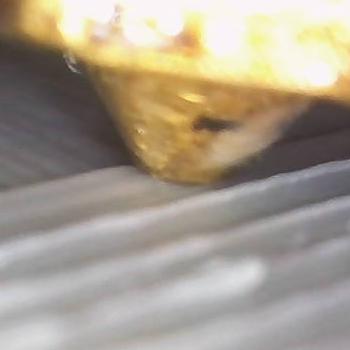
Flow rate: 184%